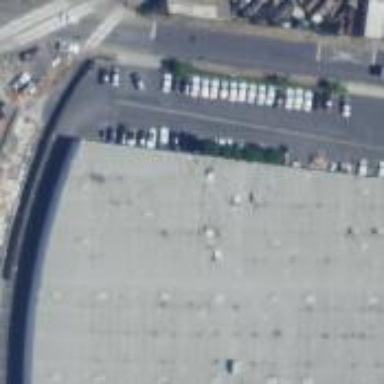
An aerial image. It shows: Warehouse.